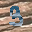
Label: 3